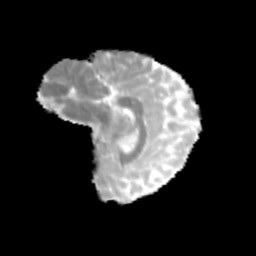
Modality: MD
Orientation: sagittal
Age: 14
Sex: female
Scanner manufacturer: siemens
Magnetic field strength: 3 T
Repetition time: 3.8 s
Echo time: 0.07 s